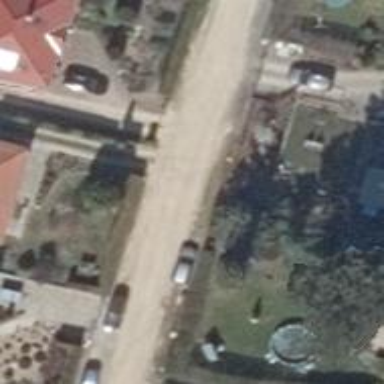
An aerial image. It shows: Driveway.